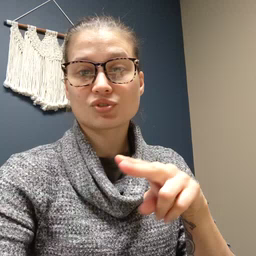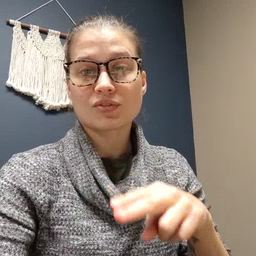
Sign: chair